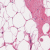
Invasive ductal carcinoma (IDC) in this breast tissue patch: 0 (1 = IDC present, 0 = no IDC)